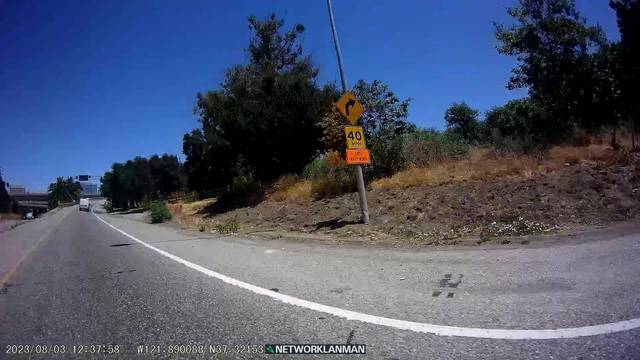
Region: United States
Coordinates: 37.322, -121.89